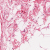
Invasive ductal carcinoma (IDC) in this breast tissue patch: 0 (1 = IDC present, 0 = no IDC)